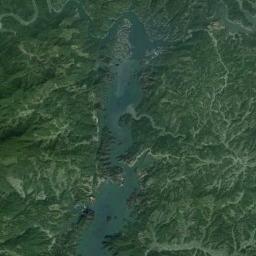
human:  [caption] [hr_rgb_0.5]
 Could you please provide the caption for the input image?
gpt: Many trees are around the river .

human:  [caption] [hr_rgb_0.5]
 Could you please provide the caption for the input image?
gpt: The river goes through grass and lines of bare land .

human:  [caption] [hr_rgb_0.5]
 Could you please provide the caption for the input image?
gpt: The dark green river with a border that is not obvious goes through the mountainous area covered with vegetation .

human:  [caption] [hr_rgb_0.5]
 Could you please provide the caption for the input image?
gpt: A winding turquoise river, With lush mountains and green vegetation on both sides .

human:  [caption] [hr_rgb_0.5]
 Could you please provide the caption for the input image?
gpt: There are green forests and meadows around the river .